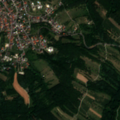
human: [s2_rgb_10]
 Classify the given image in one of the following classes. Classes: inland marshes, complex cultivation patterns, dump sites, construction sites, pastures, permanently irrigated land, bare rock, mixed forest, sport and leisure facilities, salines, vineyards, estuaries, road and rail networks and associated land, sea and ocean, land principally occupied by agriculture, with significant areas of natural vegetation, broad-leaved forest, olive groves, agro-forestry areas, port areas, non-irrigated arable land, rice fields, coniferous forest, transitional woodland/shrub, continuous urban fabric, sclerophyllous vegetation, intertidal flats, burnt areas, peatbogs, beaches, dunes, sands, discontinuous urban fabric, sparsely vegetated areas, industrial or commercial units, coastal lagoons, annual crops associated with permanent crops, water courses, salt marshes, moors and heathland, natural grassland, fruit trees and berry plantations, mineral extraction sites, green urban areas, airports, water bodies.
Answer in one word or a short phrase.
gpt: continuous urban fabric, discontinuous urban fabric, complex cultivation patterns, land principally occupied by agriculture, with significant areas of natural vegetation, broad-leaved forest, mixed forest